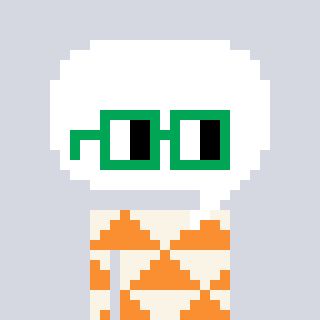
a pixel art character with square green glasses, a speech bubble-shaped head and a orange-colored body on a cool background